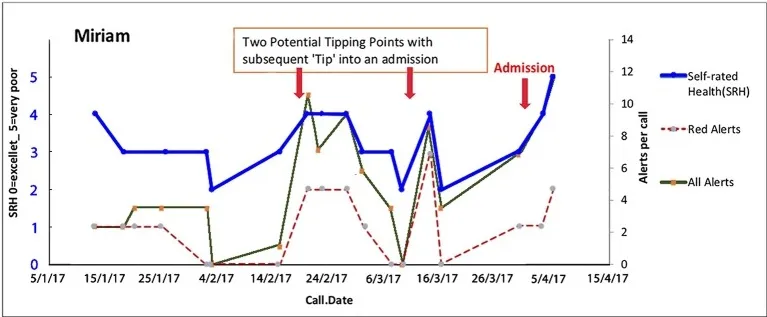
Miriam has unstable physical health with a short stay in hospital following a fall. Continuous support of her caregiver Peter is an essential element to maintain Miriam's health and independence at home. Here are two potential tipping points in Miriam's health (biopsychosocial) journey with frailty is unstable eventually leading to an admission. Trajectories of overall health today [Self-Related Health' (SRH-0 excellent, 1 very good, 2 good, 3 fair, 4 poor, 5 very poor). Red alerts are those pertaining to medical illness symptoms and total alerts refer to both medical and all alerts relate to wider biopsychosocial issues including coping, self-care, social, and environmental issues].
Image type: pathology (immunostaining)